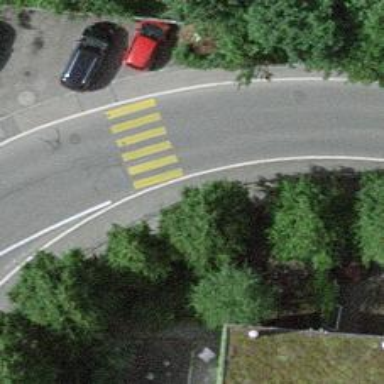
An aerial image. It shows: Zebra crossing on the road.